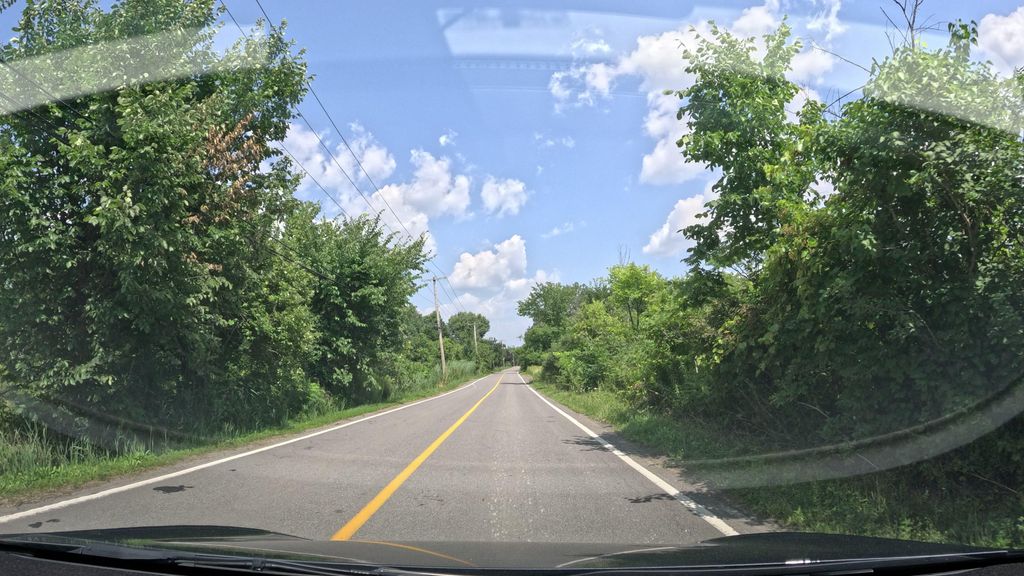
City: montreal